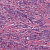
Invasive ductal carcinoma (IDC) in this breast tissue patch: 1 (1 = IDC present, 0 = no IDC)